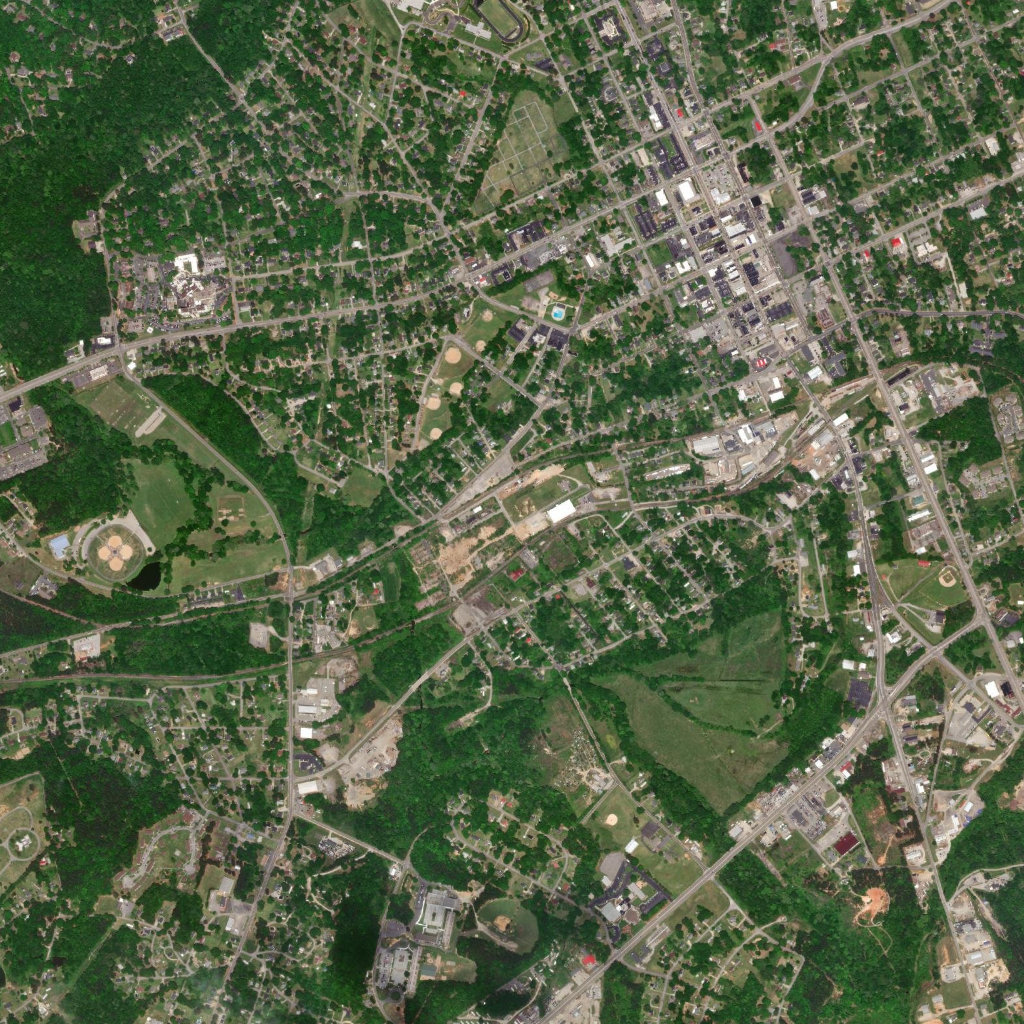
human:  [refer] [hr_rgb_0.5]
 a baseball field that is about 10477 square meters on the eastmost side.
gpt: <box>[[89, 55, 95, 60, 0]]</box>

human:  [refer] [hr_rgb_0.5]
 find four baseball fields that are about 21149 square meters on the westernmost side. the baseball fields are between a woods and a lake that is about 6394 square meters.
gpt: <box>[[7, 50, 14, 57, 0]]</box>